Question: We are using TFS Build 2010 for Builds. We have two branches of source code (Lets say branchA and branchB).
Now as a part of the build definition we set the projects to build:

Now to employ the same build definition from branchB will mean that I create another build definition file with same content, with only the items to build set to "$/branchB"
Is there anyway to make this configurable, without having to edit the build definition?
Also there are other input variables that we set for the build definition, and the values for these variables are included in the build definition XAML file. So to change the value of a variable will mean that we have to edit the build definition XAML file. This is not desirable.
I would like to be able to set the "Items to Build" and the variables of the build definition without having to modify the build definition XAML file.
Are there any solutions to these problems?
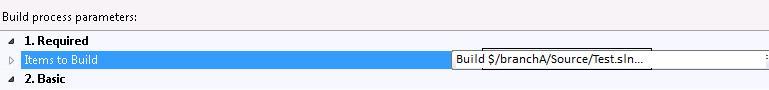
Answer: You can modify the Build Process Template so it only asks you for the Items to Build. The rest of the arguments are prefilled. To get an idea how this works, see <URL>